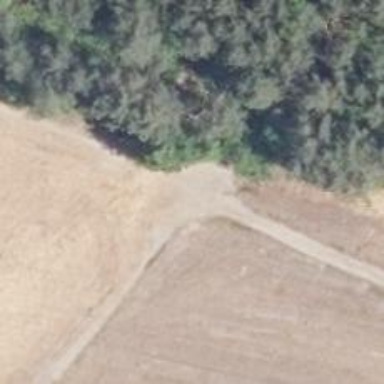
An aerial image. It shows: Dirt path.